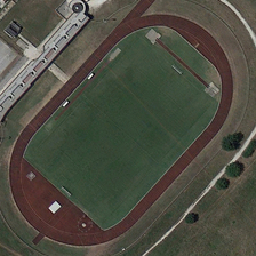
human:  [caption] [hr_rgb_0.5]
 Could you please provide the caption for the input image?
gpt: There is a white road outside the playground.

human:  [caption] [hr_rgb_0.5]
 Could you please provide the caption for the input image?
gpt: There's a playground in front of a white roof.

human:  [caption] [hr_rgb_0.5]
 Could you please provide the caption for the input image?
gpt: There is a playground in front of the white roof.

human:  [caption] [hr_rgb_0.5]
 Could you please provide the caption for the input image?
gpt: Outside the playground is a white road.

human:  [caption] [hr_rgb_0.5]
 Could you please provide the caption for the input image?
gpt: There's a white road outside the playground.